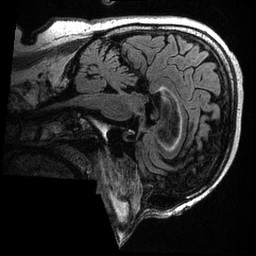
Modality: T2w
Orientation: sagittal
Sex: male
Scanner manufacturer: ge
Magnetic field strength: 3 T
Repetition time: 6 s
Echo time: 0.1289 s